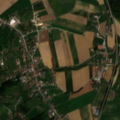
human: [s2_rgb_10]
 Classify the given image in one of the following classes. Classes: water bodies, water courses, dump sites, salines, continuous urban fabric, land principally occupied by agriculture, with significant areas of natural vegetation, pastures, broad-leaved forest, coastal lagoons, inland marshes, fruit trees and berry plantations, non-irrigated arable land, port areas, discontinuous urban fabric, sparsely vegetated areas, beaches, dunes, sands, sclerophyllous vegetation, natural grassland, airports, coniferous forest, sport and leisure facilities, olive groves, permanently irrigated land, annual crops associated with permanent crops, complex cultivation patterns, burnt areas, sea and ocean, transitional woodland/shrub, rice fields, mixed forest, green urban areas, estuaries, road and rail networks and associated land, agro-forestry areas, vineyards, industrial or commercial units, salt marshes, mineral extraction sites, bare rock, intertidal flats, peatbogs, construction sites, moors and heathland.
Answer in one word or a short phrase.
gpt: discontinuous urban fabric, non-irrigated arable land, complex cultivation patterns, land principally occupied by agriculture, with significant areas of natural vegetation, mixed forest